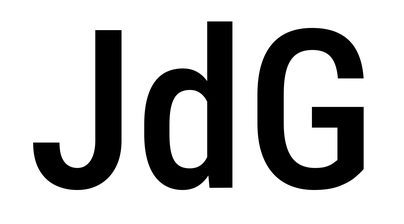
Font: Roboto_Condensed_Medium